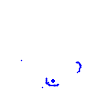
Particle: pion